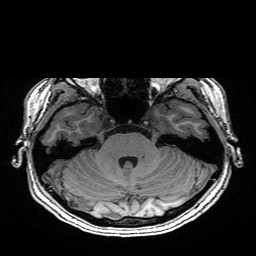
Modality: T1w
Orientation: coronal
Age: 21
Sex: female
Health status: healthy
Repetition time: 2.53 s
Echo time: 0.0034 s